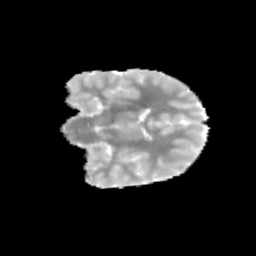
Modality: MD
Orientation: coronal
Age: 11
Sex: male
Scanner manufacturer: siemens
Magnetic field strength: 3 T
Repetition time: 3.8 s
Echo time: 0.07 s